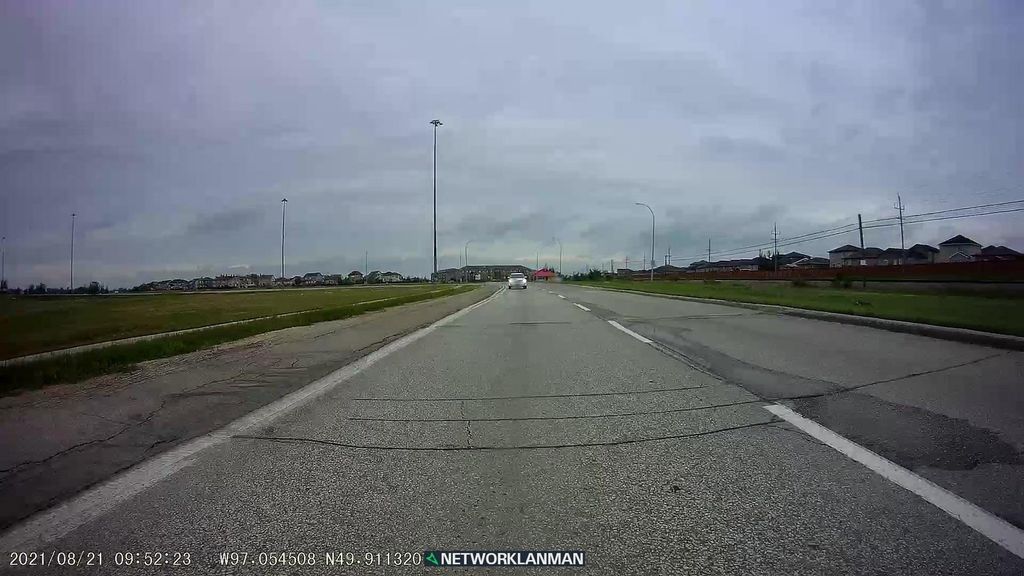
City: winnipeg